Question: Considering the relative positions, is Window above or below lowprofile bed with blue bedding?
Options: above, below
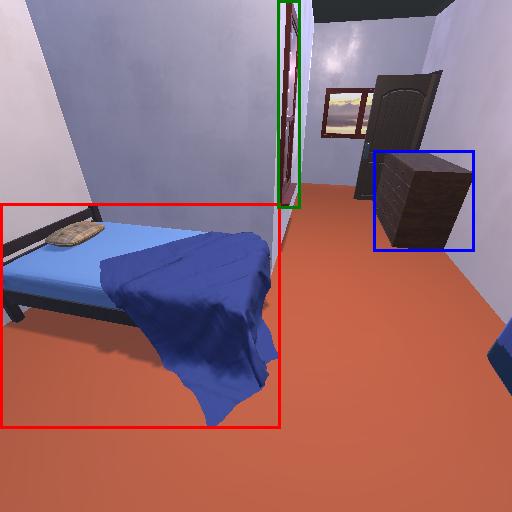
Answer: above